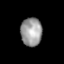
Tissue: lung
Cell type: Fibroblasts
Senescence score: 0.5754
Nuclear area (px): 591
Mean DAPI intensity: 155.034